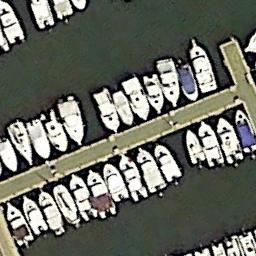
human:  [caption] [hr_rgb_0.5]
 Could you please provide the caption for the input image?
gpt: Many ships are in the harbor .

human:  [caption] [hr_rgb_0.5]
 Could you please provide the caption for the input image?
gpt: Many yachts moored neatly on the sea side of the harbor .

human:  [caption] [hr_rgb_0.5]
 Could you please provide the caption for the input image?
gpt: The shape of the harbor is nearly circular .

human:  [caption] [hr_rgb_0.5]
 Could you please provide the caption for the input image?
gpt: The harbor has some neatly docked boats and the color of the waters is green .

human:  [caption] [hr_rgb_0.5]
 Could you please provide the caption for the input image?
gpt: There are some yachts at the harbor .